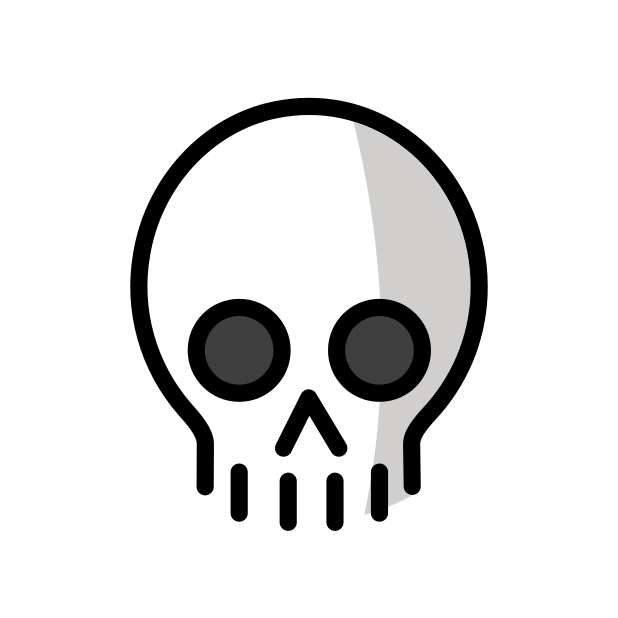
Emoji: 💀
Name: skull
Unicode: 0x1f480